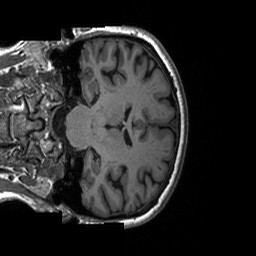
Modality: T1w
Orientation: coronal
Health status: ill
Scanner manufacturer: siemens
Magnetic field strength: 3 T
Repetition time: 2.3 s
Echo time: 0.00226 s